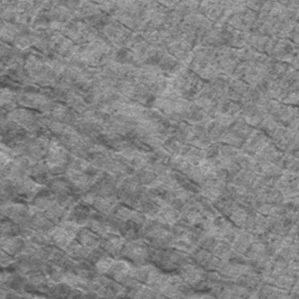
Label: frost